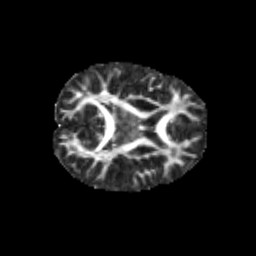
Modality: FA
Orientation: axial
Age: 12
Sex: male
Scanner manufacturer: siemens
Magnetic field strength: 3 T
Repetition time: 3.8 s
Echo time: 0.07 s